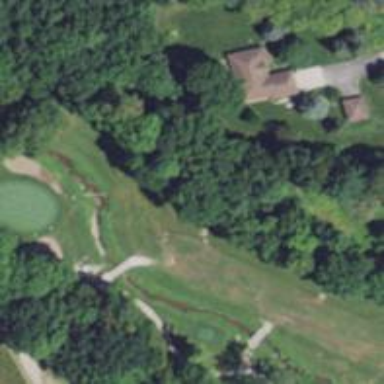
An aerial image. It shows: Golf hole.